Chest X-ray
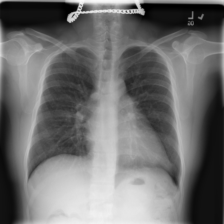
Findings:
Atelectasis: negative
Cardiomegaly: negative
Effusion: negative
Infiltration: positive
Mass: negative
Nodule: negative
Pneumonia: negative
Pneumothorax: negative
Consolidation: negative
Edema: negative
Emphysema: negative
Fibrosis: negative
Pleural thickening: negative
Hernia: negative